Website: home-depot
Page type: customer-info-address
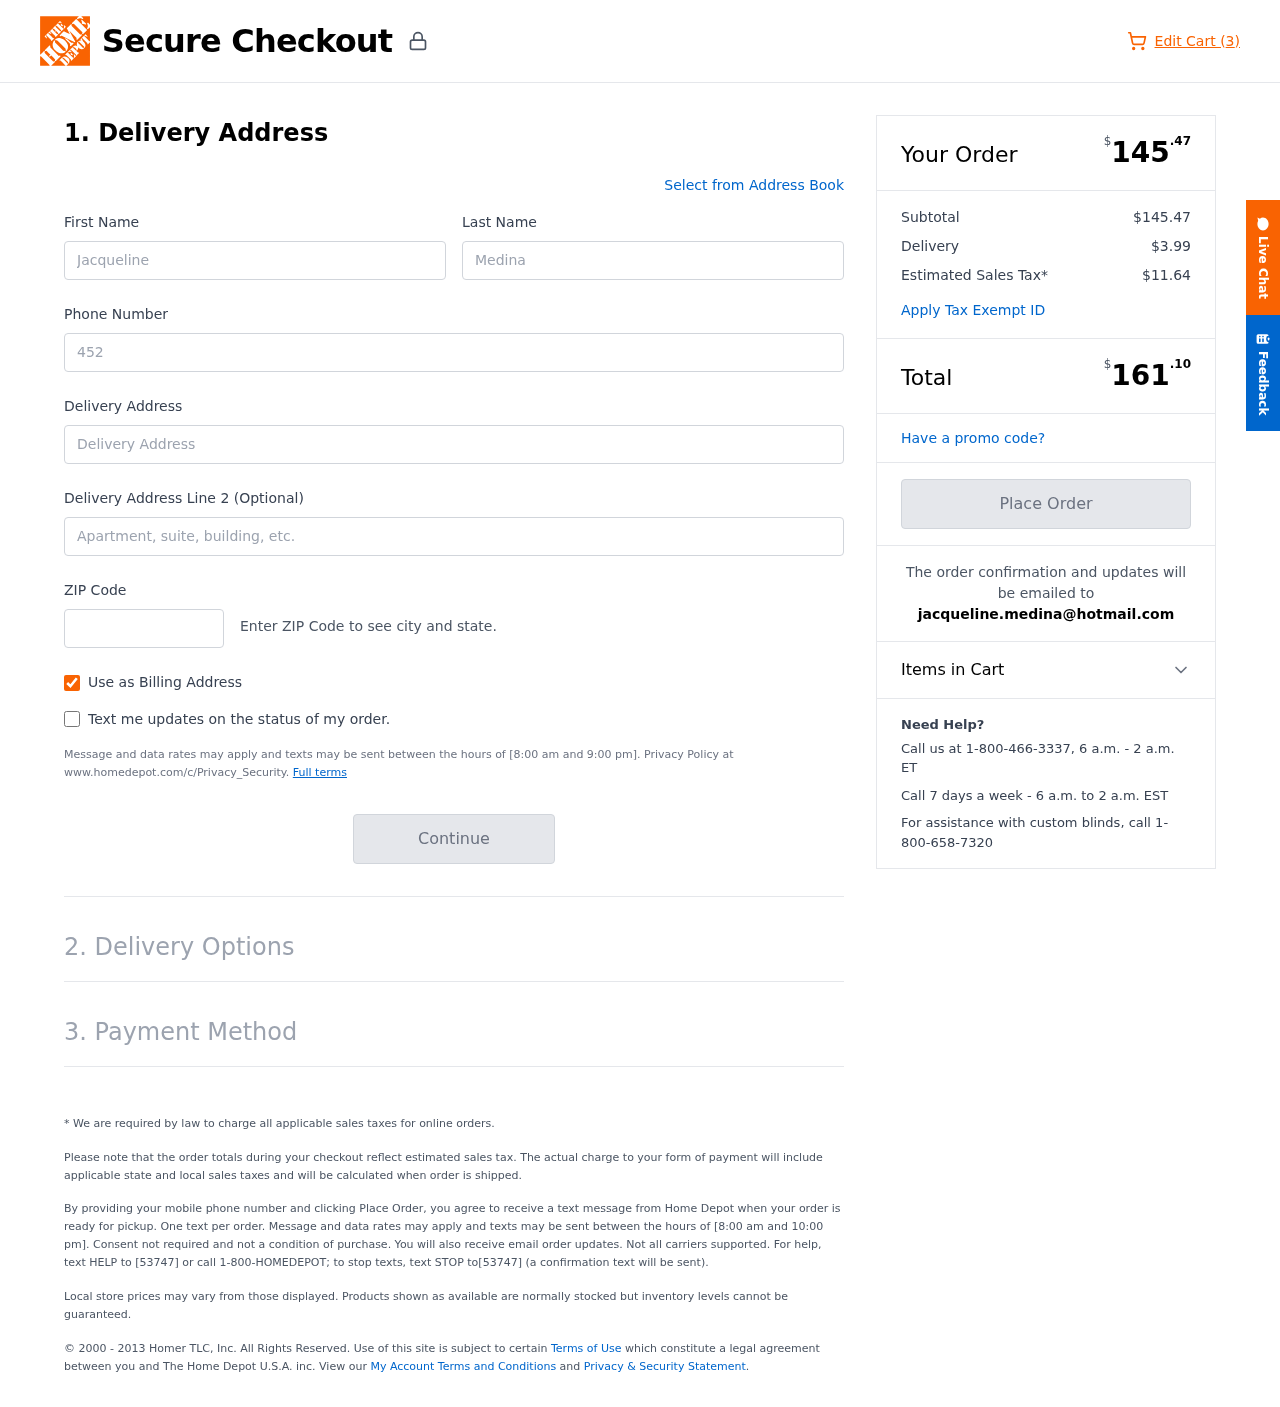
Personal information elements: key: PII_EMAIL
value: jacqueline.medina@hotmail.com
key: PII_FIRSTNAME
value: Jacqueline
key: PII_LASTNAME
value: Medina
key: PII_PHONE
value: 4528598947
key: PII_POSTCODE
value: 99803
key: PII_STREET
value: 2948 Morrison Plains Suite 183
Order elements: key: ORDER_NUM_ITEMS
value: Edit Cart (3)
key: ORDER_SUBTOTAL_HEADER
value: $145.47
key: ORDER_SUBTOTAL
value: $145.47
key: ORDER_SHIPPING_COST
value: $3.99
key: ORDER_TAX
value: $11.64
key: ORDER_TOTAL2
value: $161.10